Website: lowes
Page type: review-order
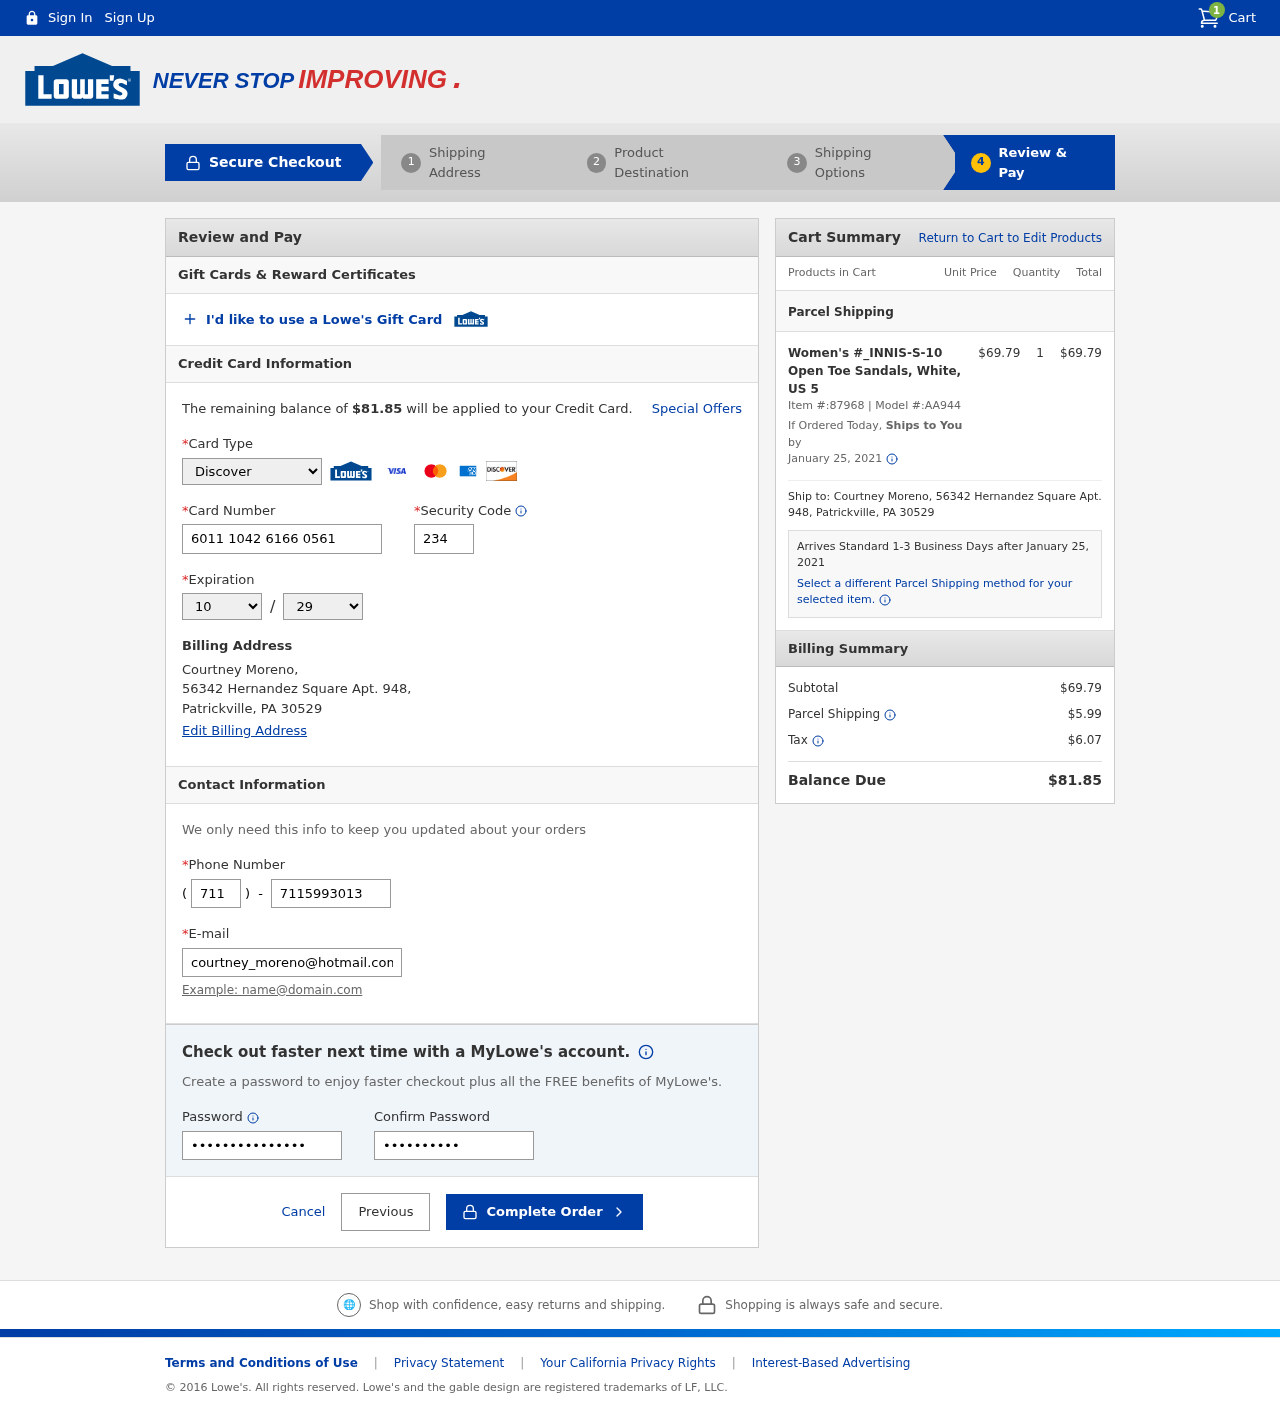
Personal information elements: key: PII_CARD_CVV
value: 234
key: PII_CARD_EXPIRY_MONTH
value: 10
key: PII_CARD_EXPIRY_YEAR
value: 29
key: PII_CARD_NUMBER
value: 6011 1042 6166 0561
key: PII_CARD_TYPE
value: Discover
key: PII_CITY
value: Patrickville
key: PII_EMAIL
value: courtney_moreno@hotmail.com
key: PII_FULLNAME
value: Courtney Moreno,
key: PII_PHONE
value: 7115993013
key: PII_PHONE_AREA
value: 711
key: PII_POSTCODE
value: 30529
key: PII_STATE_ABBR
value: PA
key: PII_STREET
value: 56342 Hernandez Square Apt. 948
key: PII_STREET
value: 56342 Hernandez Square Apt. 948,
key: PII_FULLNAME2
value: Courtney Moreno
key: PII_POSTCODE_FULL
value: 30529
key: PII_CITY_STATE
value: Patrickville, PA
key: PII_CITY_STATE_ZIP
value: Patrickville, PA 30529
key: PII_POSTCODE_NUMERIC
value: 30529
Product elements: key: PRODUCT1_NAME
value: Women's #_INNIS-S-10 Open Toe Sandals, White, US 5
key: PRODUCT1_PRICE
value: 69.79
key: PRODUCT1_QUANTITY
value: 1
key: PRODUCT1_ITEM_NUMBER
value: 87968
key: PRODUCT1_MODEL_NUMBER
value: AA944
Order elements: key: ORDER_NUM_ITEMS
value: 1
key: ORDER_TOTAL
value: $81.85
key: ORDER_SHIPPING_DATE
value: January 25, 2021
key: ORDER_SUBTOTAL
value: $69.79
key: ORDER_SHIPPING_DATE2
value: January 25, 2021
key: ORDER_SUBTOTAL2
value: $69.79
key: ORDER_SHIPPING_COST
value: $5.99
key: ORDER_TAX
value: $6.07